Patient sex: F
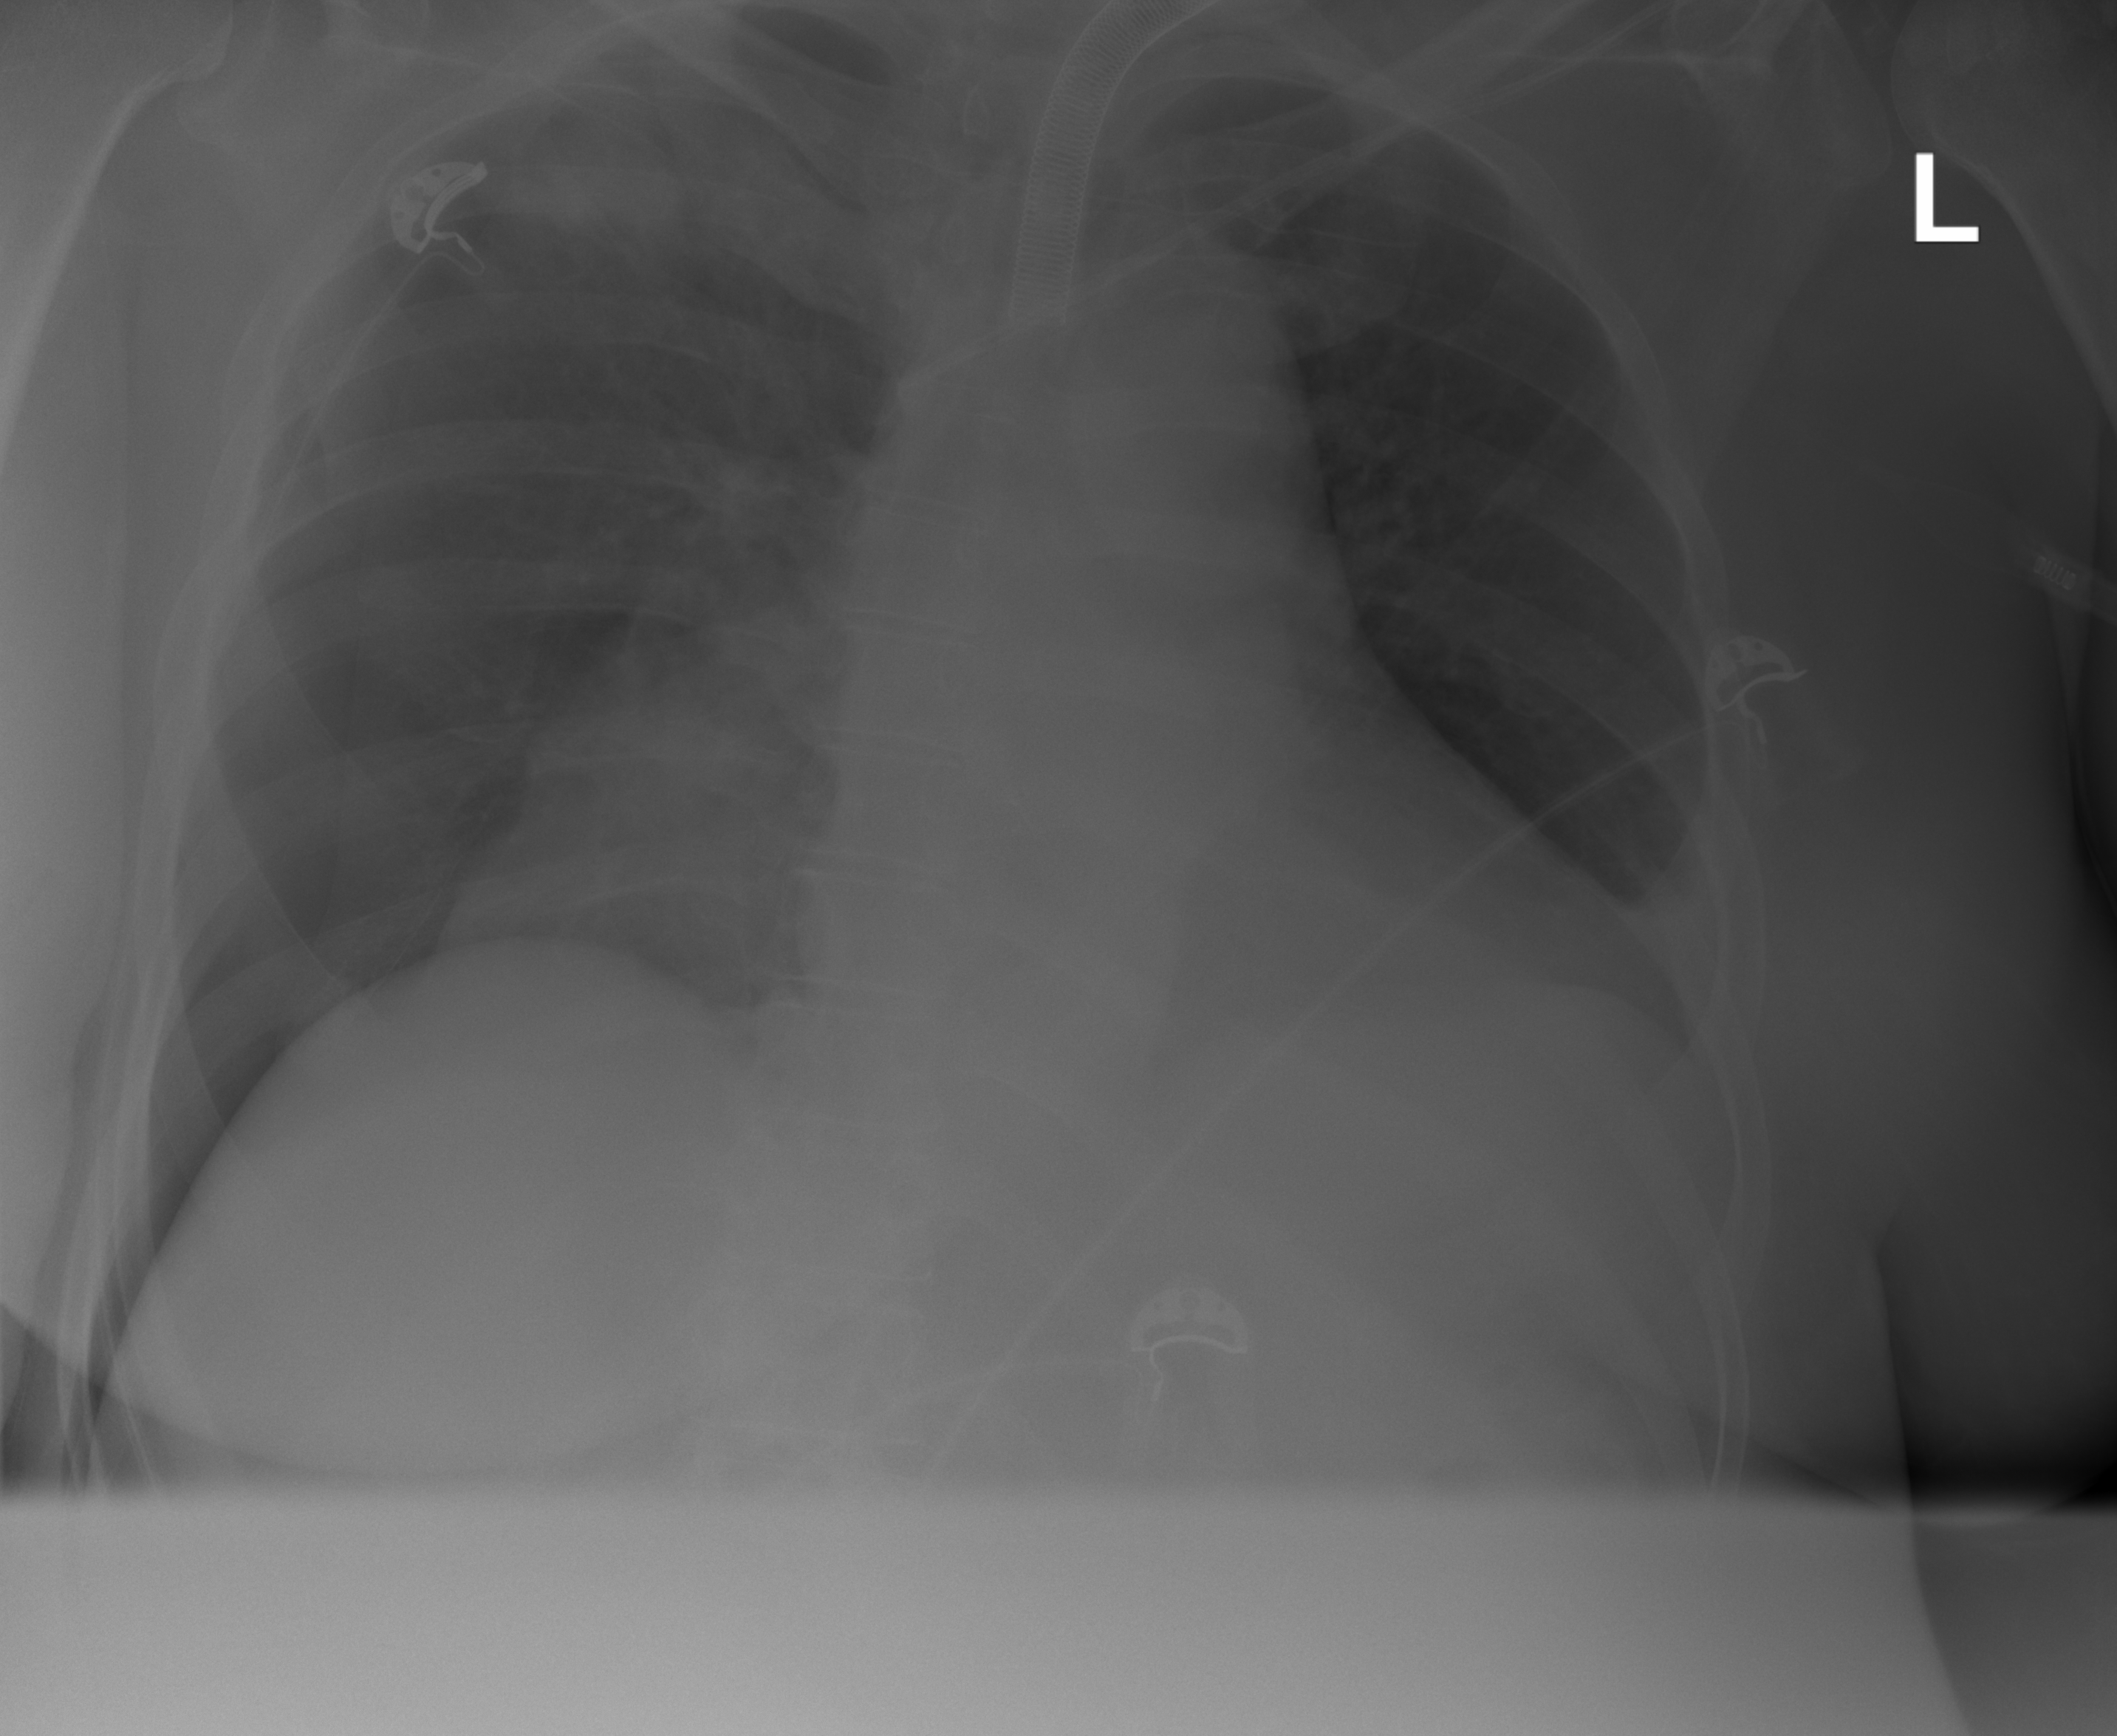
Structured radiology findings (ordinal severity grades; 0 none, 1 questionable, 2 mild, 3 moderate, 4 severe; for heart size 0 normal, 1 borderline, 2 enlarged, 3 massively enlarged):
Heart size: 1
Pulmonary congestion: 0
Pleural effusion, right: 0
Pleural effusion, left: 2
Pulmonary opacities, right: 0
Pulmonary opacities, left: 0
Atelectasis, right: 0
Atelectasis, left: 0